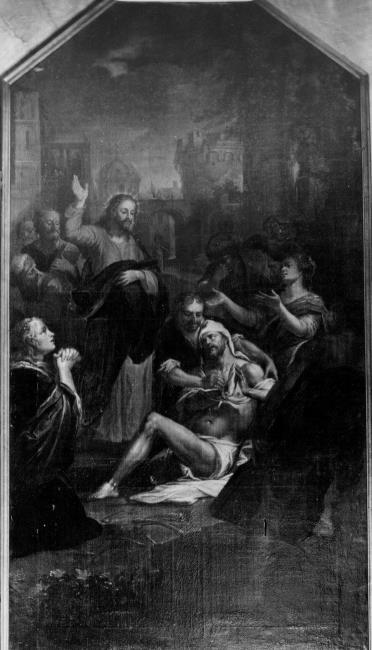
Title: The raising of Lazarus (John 11:1-44)
Artist: attributed to Jan van Orley
Earliest date: 1701
Latest date: 1735
Genre: painting
Iconography: Lazarus
Keywords: New Testament and Apocrypha, Christ, praying, town (in the background)